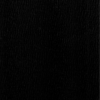
Label: dusty